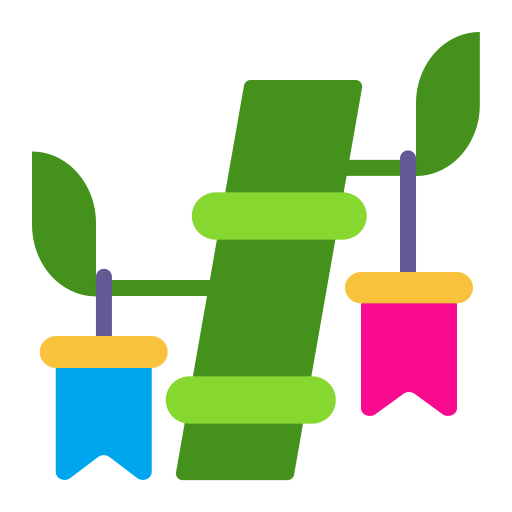
tanabata tree flat